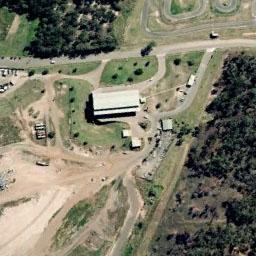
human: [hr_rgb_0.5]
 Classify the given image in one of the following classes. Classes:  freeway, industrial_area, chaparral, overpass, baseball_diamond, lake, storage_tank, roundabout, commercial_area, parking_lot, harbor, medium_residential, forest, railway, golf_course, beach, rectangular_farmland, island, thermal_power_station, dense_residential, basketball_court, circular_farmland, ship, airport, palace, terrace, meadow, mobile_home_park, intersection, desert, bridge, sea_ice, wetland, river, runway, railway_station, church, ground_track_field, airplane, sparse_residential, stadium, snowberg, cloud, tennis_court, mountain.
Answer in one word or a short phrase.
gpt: sparse_residential